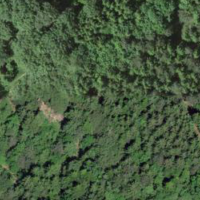
EUNIS habitat code: 44
Species observed at this site:
Cirsium palustre